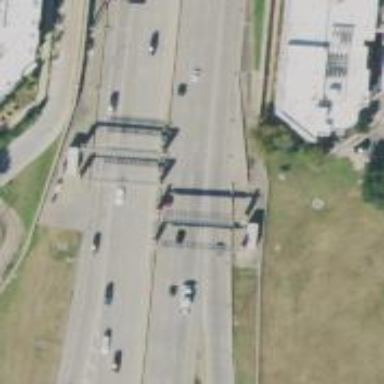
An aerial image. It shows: Toll gantry on the road.